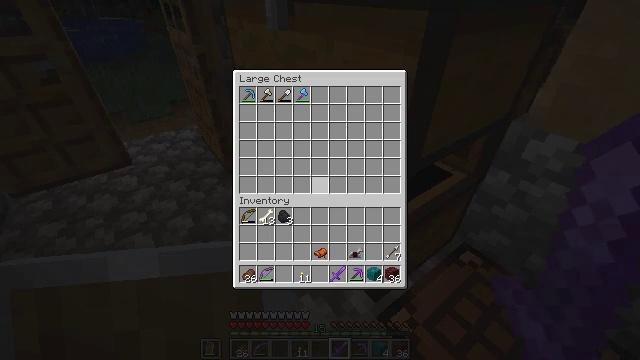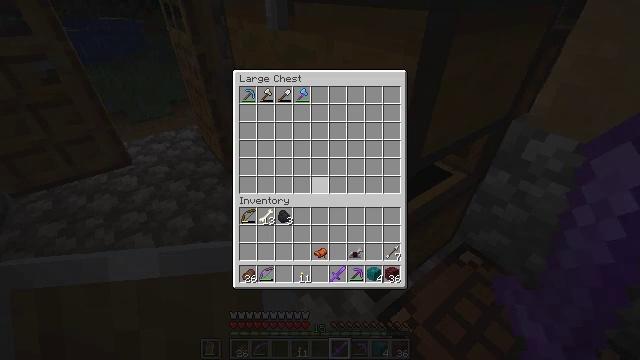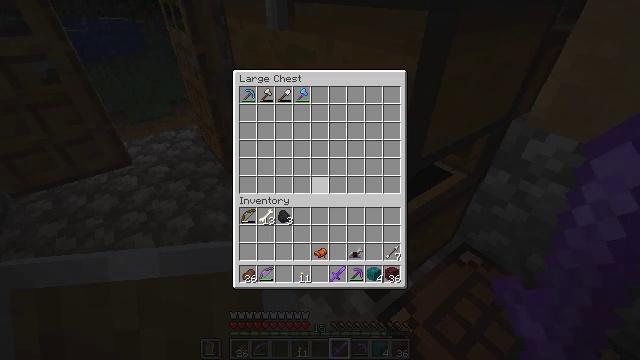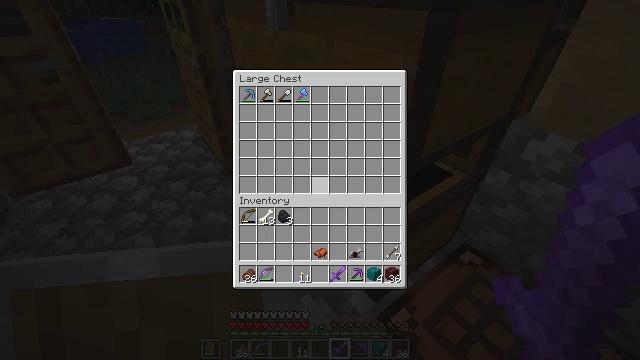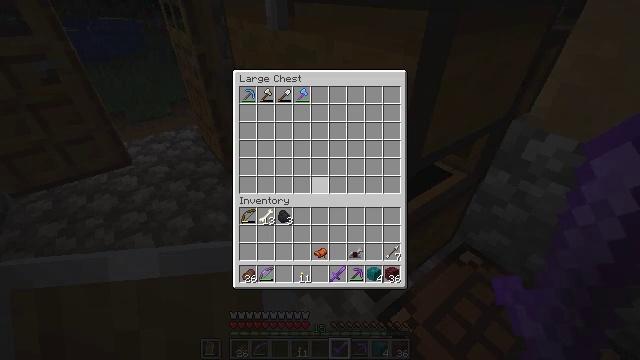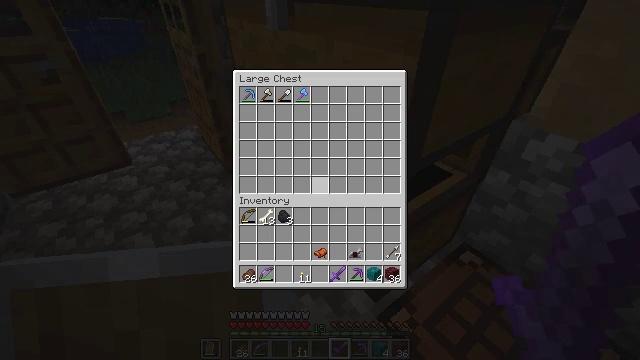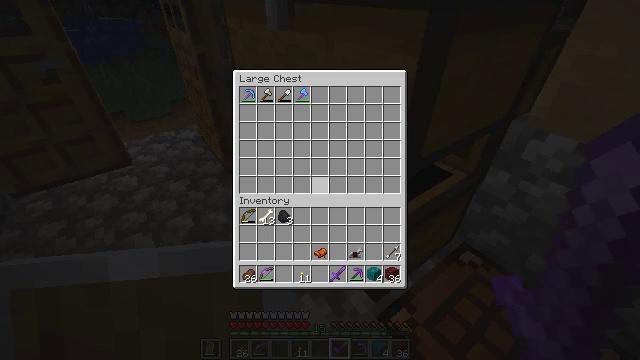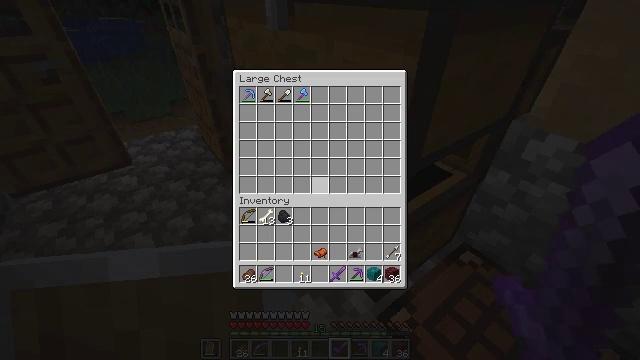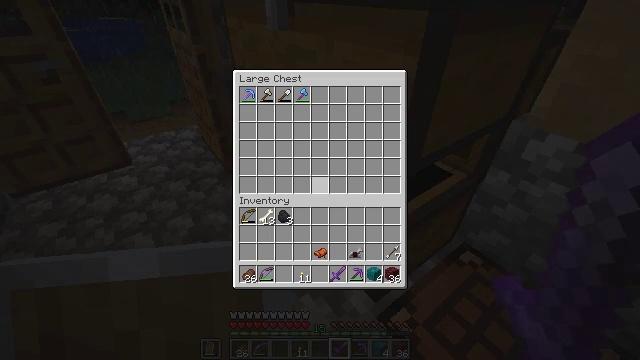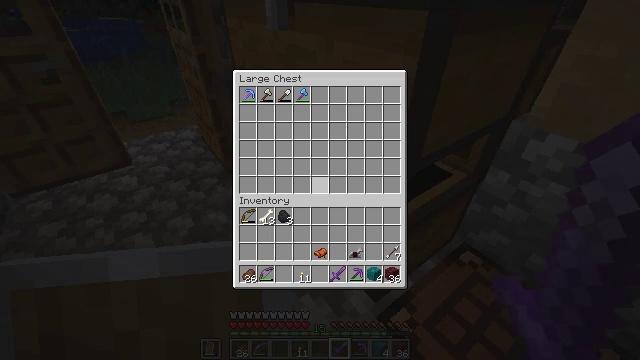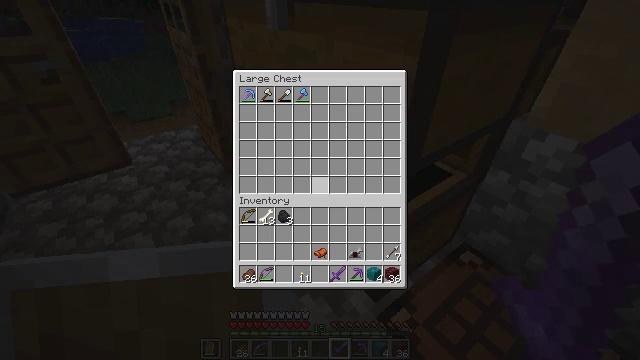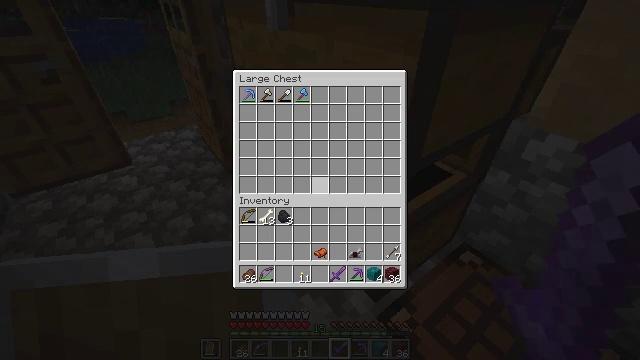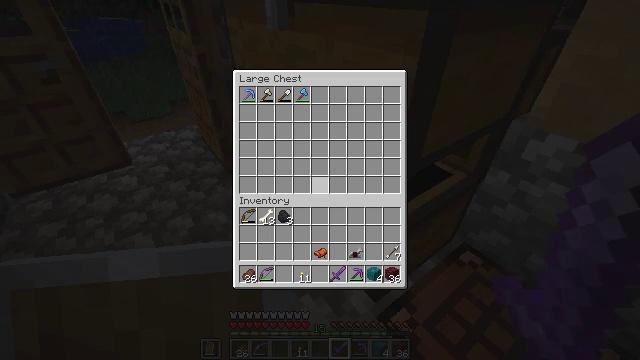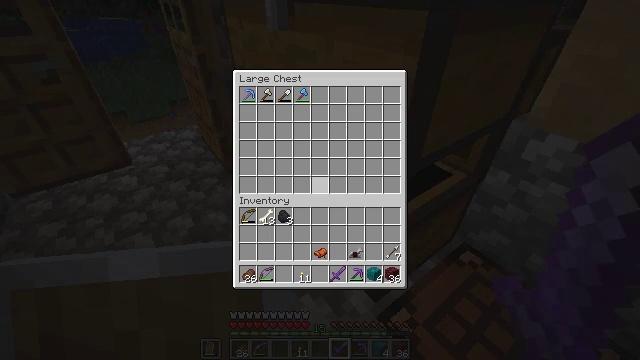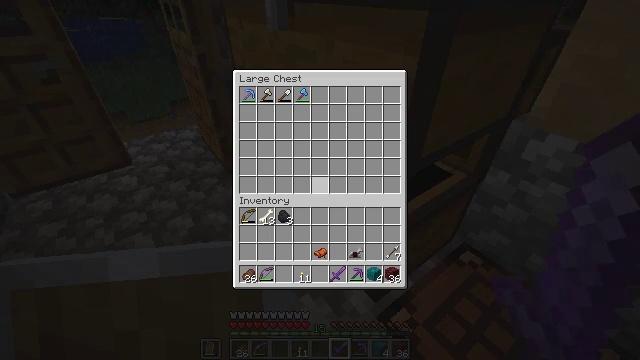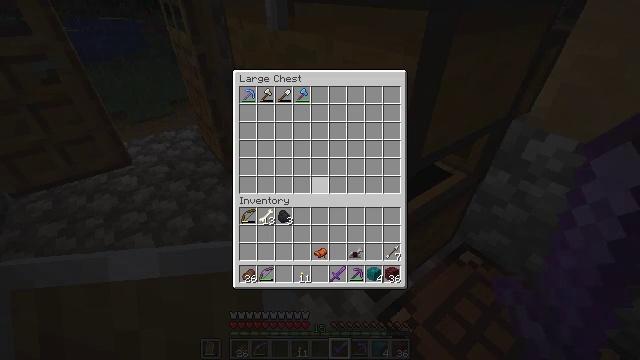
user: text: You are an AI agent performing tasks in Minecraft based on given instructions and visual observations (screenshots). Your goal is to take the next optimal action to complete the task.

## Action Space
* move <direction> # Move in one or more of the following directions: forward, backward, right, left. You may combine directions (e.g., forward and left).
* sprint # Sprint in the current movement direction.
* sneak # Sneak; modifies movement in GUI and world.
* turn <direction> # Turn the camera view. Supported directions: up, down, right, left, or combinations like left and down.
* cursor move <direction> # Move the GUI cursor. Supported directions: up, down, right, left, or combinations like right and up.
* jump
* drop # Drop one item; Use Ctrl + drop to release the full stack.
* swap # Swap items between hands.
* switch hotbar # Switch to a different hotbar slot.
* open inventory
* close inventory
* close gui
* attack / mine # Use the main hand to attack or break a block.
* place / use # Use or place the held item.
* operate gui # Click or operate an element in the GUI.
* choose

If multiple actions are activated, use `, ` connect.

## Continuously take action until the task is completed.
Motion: motion action
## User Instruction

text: Combine the necessary materials to craft an ender eye.
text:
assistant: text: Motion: no_op
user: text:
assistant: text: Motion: no_op
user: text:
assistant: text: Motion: no_op
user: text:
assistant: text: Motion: no_op
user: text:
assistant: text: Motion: no_op
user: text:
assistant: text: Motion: no_op
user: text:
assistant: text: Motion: no_op
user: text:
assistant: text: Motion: no_op
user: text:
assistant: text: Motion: no_op
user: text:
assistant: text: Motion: no_op
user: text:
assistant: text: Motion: no_op
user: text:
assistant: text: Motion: no_op
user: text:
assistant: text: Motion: no_op
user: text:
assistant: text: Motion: no_op
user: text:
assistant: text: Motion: no_op
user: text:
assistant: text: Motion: no_op
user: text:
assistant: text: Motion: no_op
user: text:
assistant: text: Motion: no_op
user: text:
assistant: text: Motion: no_op
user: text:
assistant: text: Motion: no_op
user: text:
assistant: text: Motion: no_op
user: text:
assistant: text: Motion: no_op
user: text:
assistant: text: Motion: no_op
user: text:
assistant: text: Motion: no_op
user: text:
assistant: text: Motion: no_op
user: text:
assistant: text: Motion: no_op
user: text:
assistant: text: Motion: no_op
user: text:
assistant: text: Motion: no_op
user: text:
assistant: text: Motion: no_op
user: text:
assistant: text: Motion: no_op